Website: macys
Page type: customer-info-address
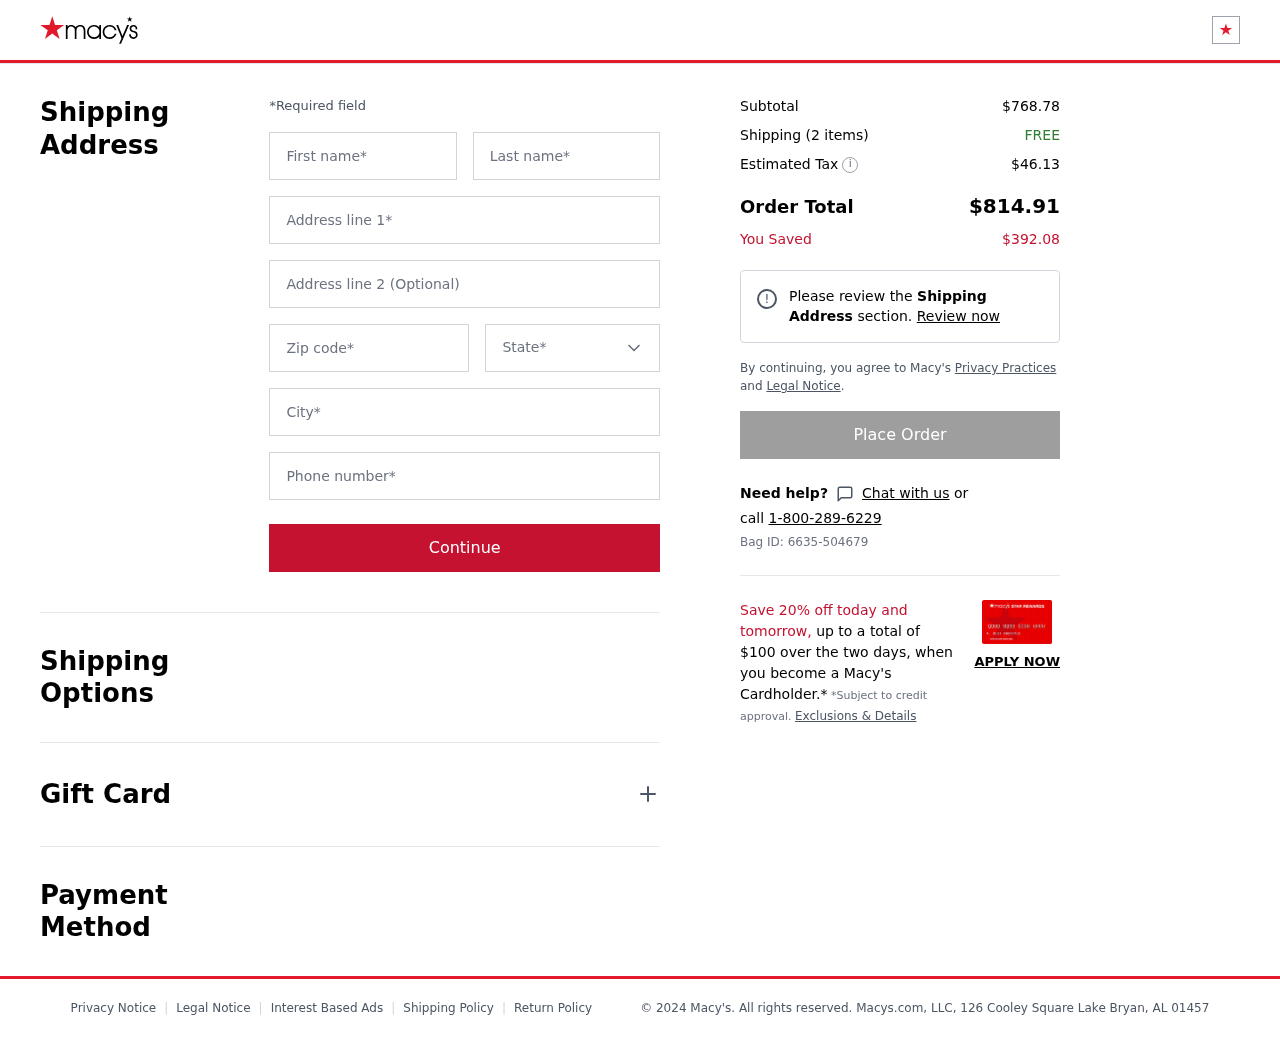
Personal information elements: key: PII_CITY
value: Lake Bryan
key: PII_FIRSTNAME
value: Russell
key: PII_LASTNAME
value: Douglas
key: PII_PHONE
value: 6392987584
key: PII_POSTCODE
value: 01457
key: PII_STATE
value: Alabama
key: PII_STREET
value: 126 Cooley Square
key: PII_STREET2
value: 698 Jonathan Estate Apt. 004
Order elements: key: ORDER_SUBTOTAL
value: $768.78
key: ORDER_NUM_ITEMS
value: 2
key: ORDER_SHIPPING_COST
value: FREE
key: ORDER_TAX
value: $46.13
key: ORDER_TOTAL
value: $814.91
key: ORDER_SAVINGS
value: $392.08
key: ORDER_BAG_ID
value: Bag ID: 6635-504679